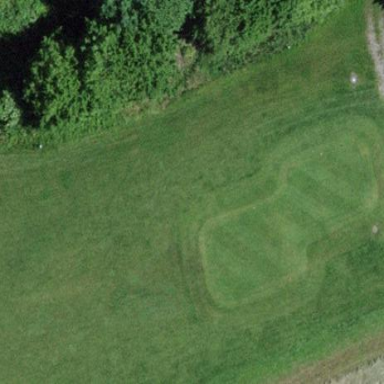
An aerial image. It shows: Golf tee on grassy land.